Field crop: maize
Growth stage: 1
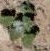
Species: chenopodium